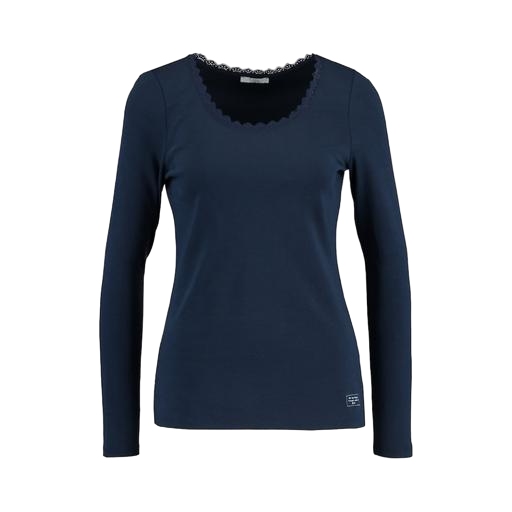
blue still long-sleeved top, blue iconic women's long-sleeved t-shirt, long-sleeve t-shirt only macy, white background